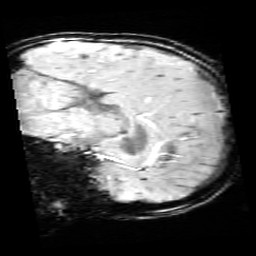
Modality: SWI
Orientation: sagittal
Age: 9
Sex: female
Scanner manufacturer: siemens
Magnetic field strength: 3 T
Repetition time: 0.027 s
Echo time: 0.02 s